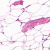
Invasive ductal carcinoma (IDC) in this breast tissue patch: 0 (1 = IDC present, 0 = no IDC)